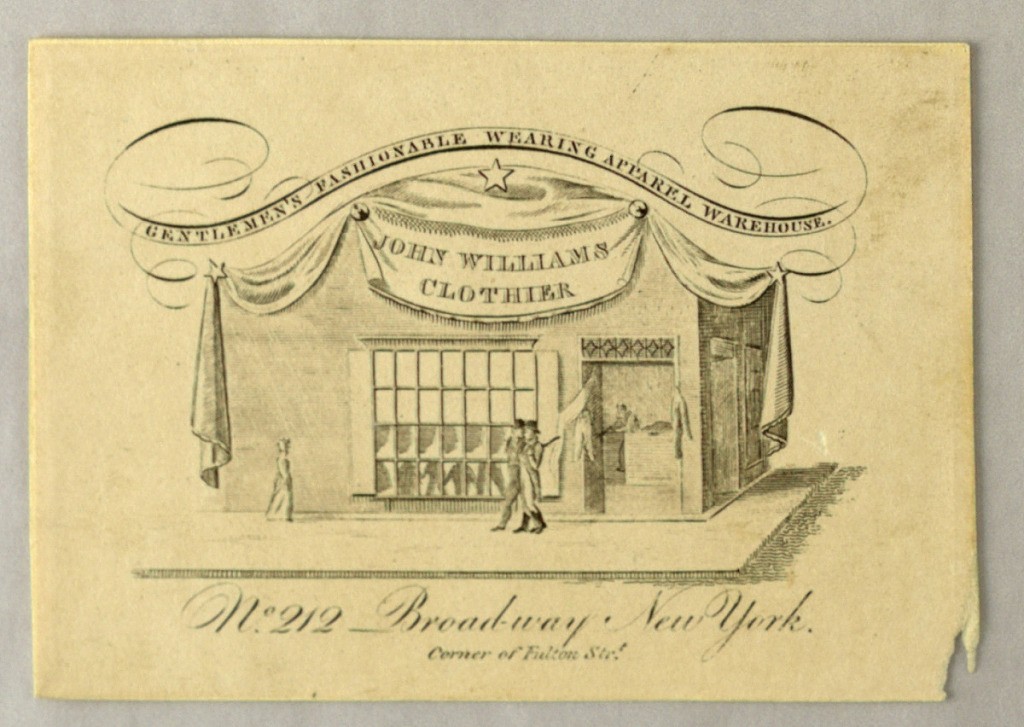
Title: Trade Card of John Williams, Clothier
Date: ca. 1830
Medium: Lithograph on paper
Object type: Trade card
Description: A street corner with a tailor's shop; a woman and two men walk past it. On top are a drapery festoon with the same as copied above and a flourish, containing: "GENTLEMAN'S FASHIONABLE WEARING APPAREL WAREHOUSE."